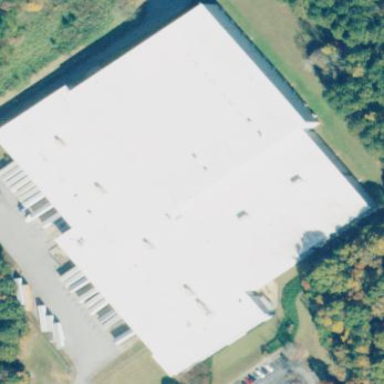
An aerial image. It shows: Warehouse.